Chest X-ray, PA view. Patient: 47 years old, sex F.
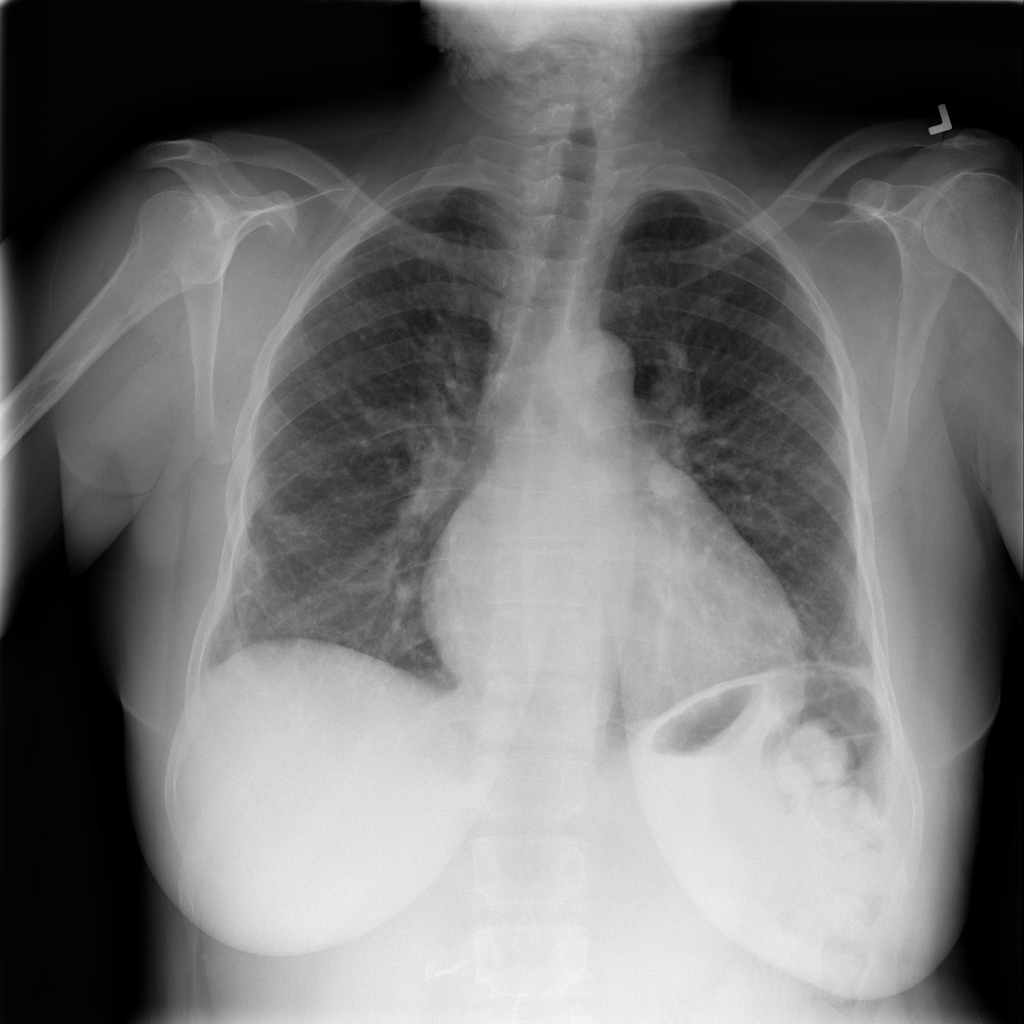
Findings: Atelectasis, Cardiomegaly